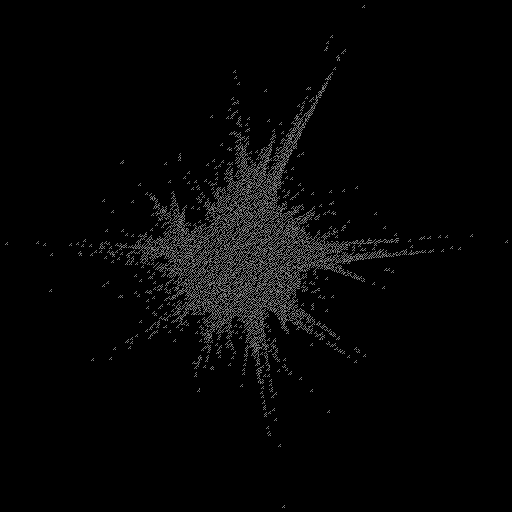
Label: star